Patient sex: M
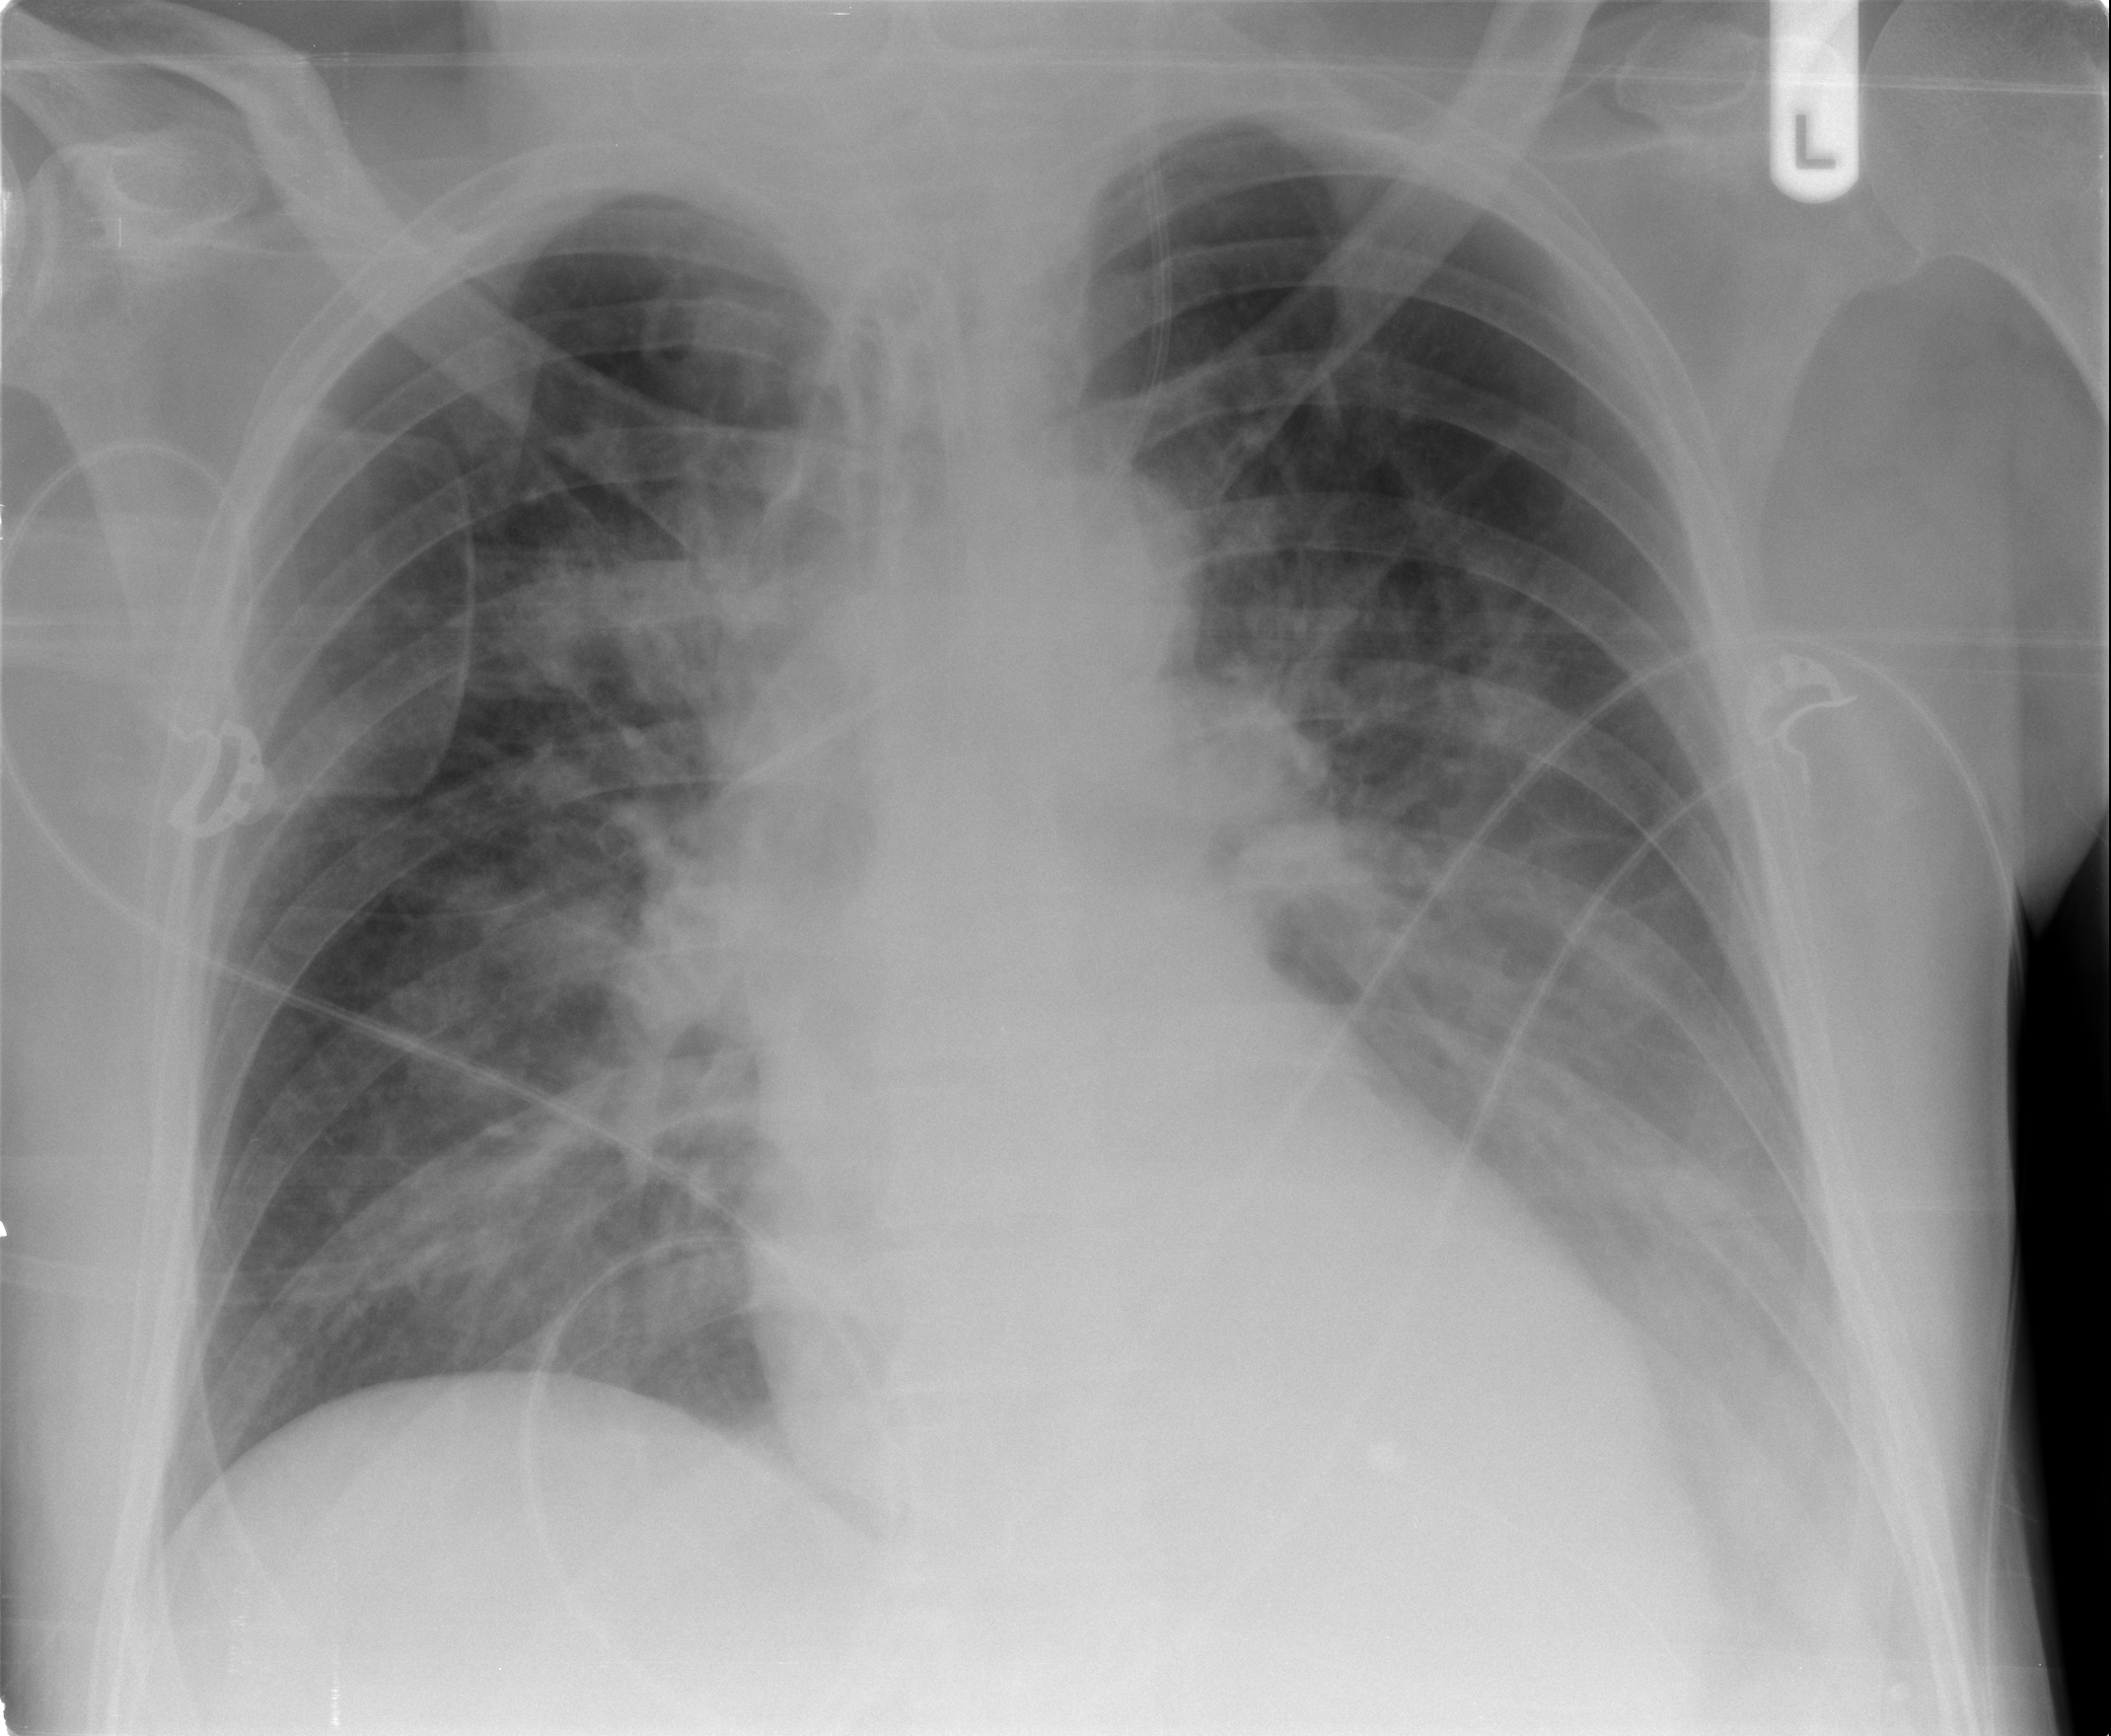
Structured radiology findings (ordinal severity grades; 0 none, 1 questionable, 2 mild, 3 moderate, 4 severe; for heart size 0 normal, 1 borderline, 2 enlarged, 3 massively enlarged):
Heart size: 0
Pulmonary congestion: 2
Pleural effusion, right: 0
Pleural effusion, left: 2
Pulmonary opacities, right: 2
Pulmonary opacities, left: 0
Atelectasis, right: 2
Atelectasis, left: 2